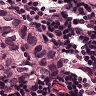
Metastatic tissue present: yes